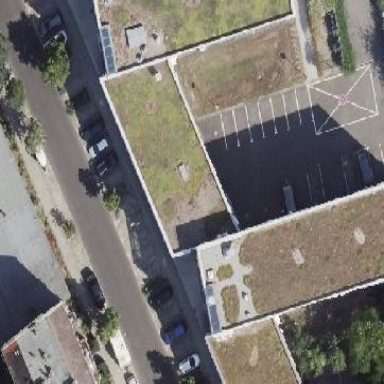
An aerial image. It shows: Commercial building with flat grass roof.